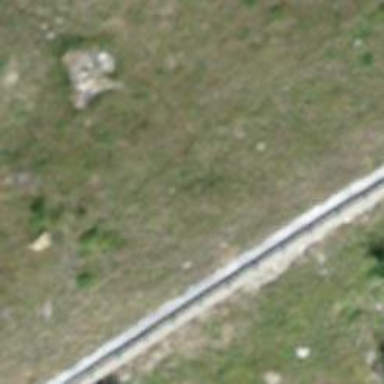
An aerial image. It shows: Asphalt road classified as primary highway.